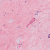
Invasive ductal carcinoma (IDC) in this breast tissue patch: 0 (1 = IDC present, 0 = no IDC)